Question: I have an abstract class, AbstractService, and several classes which extend this abstract class:

I then have a ServiceFactory that returns me a generic list with some services, according to a parameter I pass:
'''
public class ServiceFactory {
public List<? extends AbstractService> getServices(final MyParameter param) {
// Service is an interface implemented by AbstractService
List<Service> services = new ArrayList<>();
for (Foo foo : param.getFoos()) {
services.add(new AService(foo.getBar()));
}
// creates the rest of the services
return services;
}
}
'''
In my UnitTest, I'd like to verify if my list of services contains exactly 3 AService subtypes. The way I'm doing that now is:
'''
@Test
public void serviceFactoryShouldReturnAServiceForEachFoo() {
// I'm mocking MyParameter and Foo here
Mockito.when(param.getFoos()).thenReturn(Arrays.asList(foo, foo, foo);
AService aservice = new AService(foo);
List<AService> expectedServices = Arrays.asList(aservice, aservice, aservice);
List<? extends AbstractService> actualServices = serviceFactory.getServices();
assertTrue(CollectionUtils.isSubCollection(expectedServices, actualServices));
}
'''
When actualServices contains less than 3 Aservice, the test fails correctly. The only problem with this solution is that if actualServices contains more than 3 AService, the test passes...
Is there a method that does that or should I implement it myself using loops?
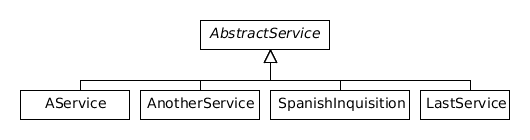
Answer: You could use hamcrest Matchers.
<URL> contains matchers to check collection/iterable contents.
I hope the following sample matches your szenario loosely
'''
import static org.hamcrest.CoreMatchers.not;
import static org.hamcrest.MatcherAssert.assertThat;
import static org.mockito.Mockito.mock;
import static org.hamcrest.Matchers.containsInAnyOrder;
import java.util.ArrayList;
import java.util.Collection;
import org.apache.commons.lang.builder.EqualsBuilder;
import org.junit.Test;
public class ServiceFactoryTest
{
@Test
public void serviceFactoryShouldReturnAServiceForEachFoo()
{
Foo foo = mock( Foo.class );
Service service = new AService( foo );
Service[] expected = { service, service, service };
Service[] tooFew = { service, service };
Service[] tooMany = { service, service, service, service };
ServiceFactory factory = new ServiceFactory();
assertThat( factory.createServices( foo, foo, foo ), containsInAnyOrder( expected ) );
assertThat( factory.createServices( foo, foo, foo ), not( containsInAnyOrder( tooFew ) ) );
assertThat( factory.createServices( foo, foo, foo ), not( containsInAnyOrder( tooMany ) ) );
}
interface Foo
{}
interface Service
{}
class AService implements Service
{
Foo foo;
public AService( Foo foo )
{
this.foo = foo;
}
@Override
public boolean equals( Object that )
{
return EqualsBuilder.reflectionEquals( this, that );
}
}
class ServiceFactory
{
Collection<? extends Service> createServices( Foo... foos )
{
Collection<Service> list = new ArrayList<>();
for ( Foo foo : foos )
{
list.add( new AService( foo ) );
}
return list;
}
}
}
'''